Question: How to include a new item in the array of items in an object in MongoDB with C#?
I tried to use the AddToSet method, but I did not succeed.
I have the following code structure:
1 - Parent object (Revenda):
'''
using MongoDB.Bson;
using MongoDB.Bson.Serialization.Attributes;
using System.Collections.Generic;
namespace api.mstiDFE.Entidade.api.mstiDFE
{
public class Revenda : Notificavel, IEntidade
{
public Revenda(string Id, long Codigo, string CPF, string CNPJ, List<RevendaCliente> Clientes)
{
this.Id = Id;
this.Codigo = Codigo;
this.CPF = CPF;
this.CNPJ = CNPJ;
this.Clientes = Clientes;
}
[BsonId]
[BsonRepresentation(BsonType.ObjectId)]
public string Id { get; private set; }
[BsonElement("Codigo")]
public long Codigo { get; private set; }
[BsonElement("Nome")]
public string Nome { get; private set; }
[BsonElement("CPF")]
public string CPF { get; private set; }
[BsonElement("CNPJ")]
public string CNPJ { get; private set; }
[BsonElement("Clientes")]
public ICollection<RevendaCliente> Clientes { get; private set; }
}
}
'''
2 - Child object (RevendaCliente):
'''
using MongoDB.Bson;
using MongoDB.Bson.Serialization.Attributes;
using System.Collections.Generic;
namespace api.mstiDFE.Entidade.api.mstiDFE
{
public class RevendaCliente : Notificavel, IEntidade
{
public RevendaCliente(string Codigo, string Nome, string CPF, string CNPJ, ICollection<RevendaClienteToken> Tokens)
{
this.Codigo = Codigo;
this.Nome = Nome;
this.CPF = CPF;
this.CNPJ = CNPJ;
this.Tokens = Tokens;
}
[BsonElement("Codigo")]
public string Codigo { get; private set; }
[BsonElement("Nome")]
public string Nome { get; private set; }
[BsonElement("CPF")]
public string CPF { get; private set; }
[BsonElement("CNPJ")]
public string CNPJ { get; private set; }
[BsonElement("Tokens")]
public ICollection<RevendaClienteToken> Tokens { get; private set; }
}
}
'''
3 - Code used to insert a complete parent object:
'''
public Revenda Add(Revenda revenda)
{
Database.GetCollection<Revenda>("Revendas").InsertOne(revenda);
return revenda;
}
'''
4 - Code used to recover a specific reseller:
'''
public Revenda FindById(string id)
{
return CollRevendas.Find<Revenda>(revenda => revenda.Id == id).FirstOrDefault();
}
'''
Everything works fine.

However, how can I only include a new child object (RevendaCliente) in a parent object (Revenda) already registered in MongoDB?
I am using the following environment:
-Microsoft.AspNetCore.App (2.1.1)
-MongoDB.Driver (2.8.0)
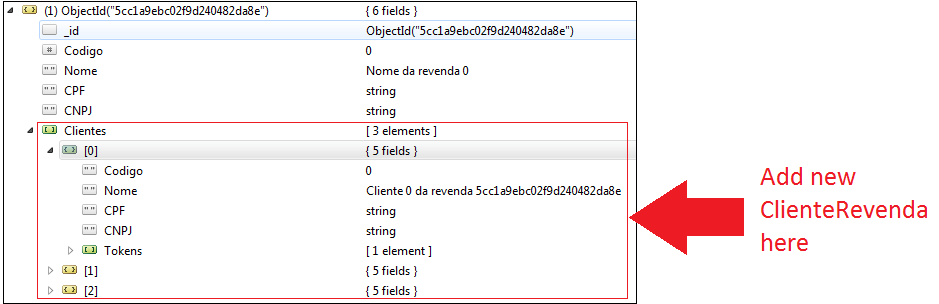
Answer: (as I mentioned in my comment) your problem seems pretty simple, as in MongoDB the related objects in hierarchy are part of the same document, so you need to update your object in-memory and update it.
'''
var parentObject=CollRevendas.Find<Revenda>(revenda => revenda.Id == id).FirstOrDefault();
parentObject.Clientes.Add(newChildObject);
//now update the parent object
'''